Question: I am trying to get a live camera preview to display in Google Glass.
I'm using all of the camera defaults (and have also tried using a few different image formats; ideally, I can use one of the YUV formats), but the image that shows up in the display is garbled, like this:

The layout is simple:
'''
<?xml version="1.0" encoding="utf-8"?>
<TextureView xmlns:android="http://schemas.android.com/apk/res/android"
android:id="@+id/scan_preview"
android:layout_width="fill_parent"
android:layout_height="fill_parent" />
'''
Here is the Activity code:
'''
public class ScanActivity extends Activity {
private static final String kTag = ScanActivity.class.getSimpleName();
private TextureView mVideoCaptureView = null;
private Camera mCamera = null;
@Override
protected void onCreate(Bundle savedInstanceState) {
super.onCreate(savedInstanceState);
setContentView(R.layout.activity_scan);
setTitle(R.string.title_scan);
mVideoCaptureView = (TextureView) findViewById(R.id.scan_preview);
mVideoCaptureView.setKeepScreenOn(true);
mVideoCaptureView.setSurfaceTextureListener(new VideoCaptureTextureListener());
}
@Override
protected void onPause() {
super.onPause();
stopVideo();
}
@Override
protected void onResume() {
super.onResume();
startVideo();
}
private void startVideo() {
if (mCamera != null) {
mCamera.release();
}
mCamera = Camera.open();
if (null != mVideoCaptureView) {
try {
mCamera.setPreviewTexture(mVideoCaptureView.getSurfaceTexture());
} catch (IOException e) {
Log.e(kTag, "Error setting preview texture", e);
return;
}
}
mCamera.startPreview();
}
private void stopVideo() {
if (null == mCamera)
return;
try {
mCamera.stopPreview();
mCamera.setPreviewDisplay(null);
mCamera.setPreviewTexture(null);
mCamera.release();
} catch (IOException e) {
Log.w(kTag, e);
}
mCamera = null;
}
private final class VideoCaptureTextureListener implements TextureView.SurfaceTextureListener {
@Override
public boolean onSurfaceTextureDestroyed(SurfaceTexture surface) {
stopVideo();
return true;
}
@Override
public void onSurfaceTextureAvailable(SurfaceTexture surface, int width, int height) {
startVideo();
}
@Override
public void onSurfaceTextureSizeChanged(SurfaceTexture surface, int width, int height) {
}
@Override
public void onSurfaceTextureUpdated(SurfaceTexture surface) {
}
}
}
'''
Do you have any idea why this completely unmanipulated camera preview is not displaying correctly?
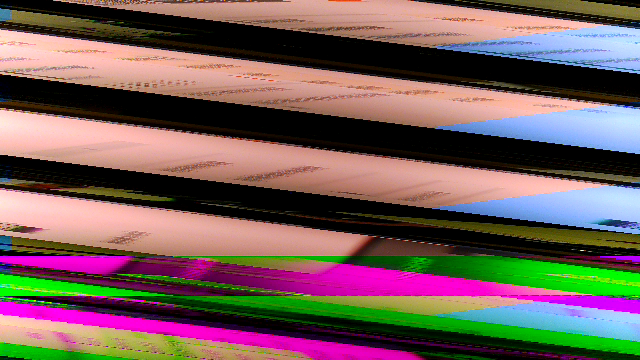
Answer: This has been answered here: <URL>
'''
Camera.Parameters params = camera.getParameters();
params.setPreviewFpsRange(30000, 30000);
camera.setParameters(params);
'''
For , simply add to your outermost view:
'''
android:layout_margin="1dp"
'''
For example:
'''
<LinearLayout xmlns:android="http://schemas.android.com/apk/res/android"
xmlns:tools="http://schemas.android.com/tools"
android:layout_width="match_parent"
android:layout_margin="1dp"
android:layout_height="match_parent" >
<org.opencv.android.JavaCameraView
android:layout_width="fill_parent"
android:layout_height="fill_parent"
android:id="@+id/tutorial2_activity_surface_view" />
</LinearLayout>
'''